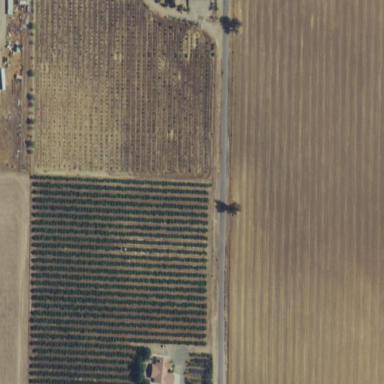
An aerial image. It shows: Orchard.